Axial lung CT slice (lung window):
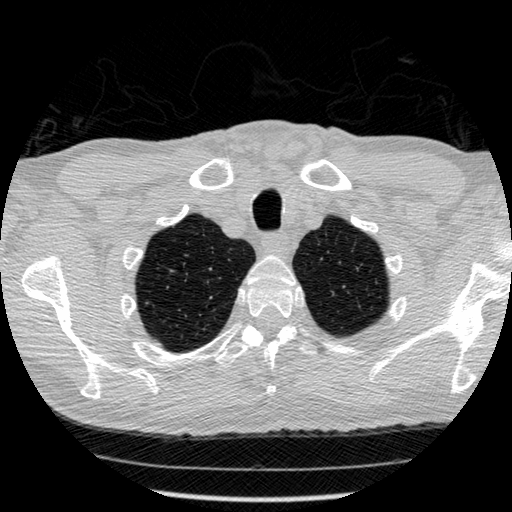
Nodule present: no